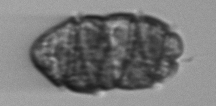
Label: Margalefidinium